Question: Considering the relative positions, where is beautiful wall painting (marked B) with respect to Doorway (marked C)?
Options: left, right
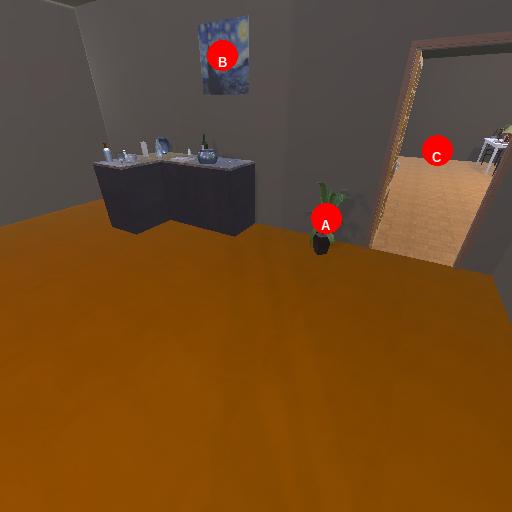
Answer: left